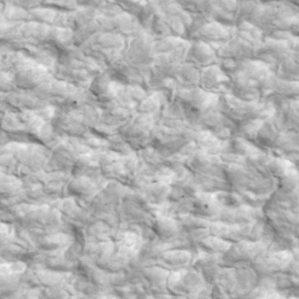
Label: non_frost